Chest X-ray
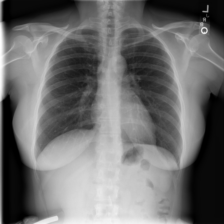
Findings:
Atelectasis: negative
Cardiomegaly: negative
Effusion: negative
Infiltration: negative
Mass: negative
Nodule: negative
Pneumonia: negative
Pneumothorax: negative
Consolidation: negative
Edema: negative
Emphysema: negative
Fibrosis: negative
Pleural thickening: negative
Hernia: negative